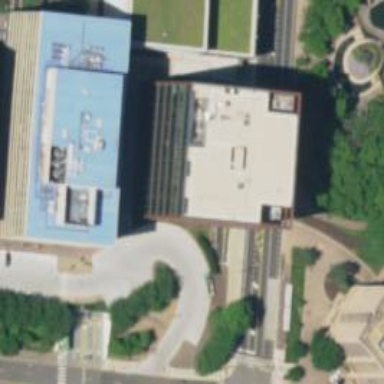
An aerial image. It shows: Office building with flat roof made of tar paper.